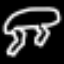
Label: frog